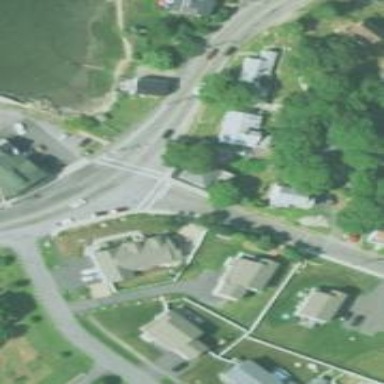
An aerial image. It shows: Stop road.